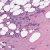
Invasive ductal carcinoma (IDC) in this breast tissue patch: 1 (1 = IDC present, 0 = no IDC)